Aerial crown-view tile of a tropical tree (Barro Colorado Island, Panama), acquired 20250124:
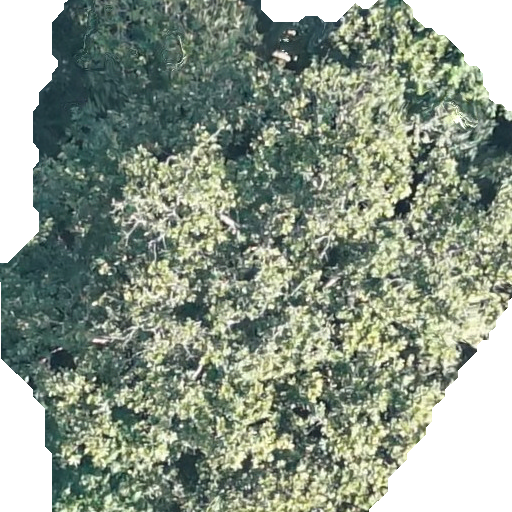
Species: Anacardium excelsum
GBIF accepted scientific name: Anacardium excelsum
Crown area: 389.826 m²